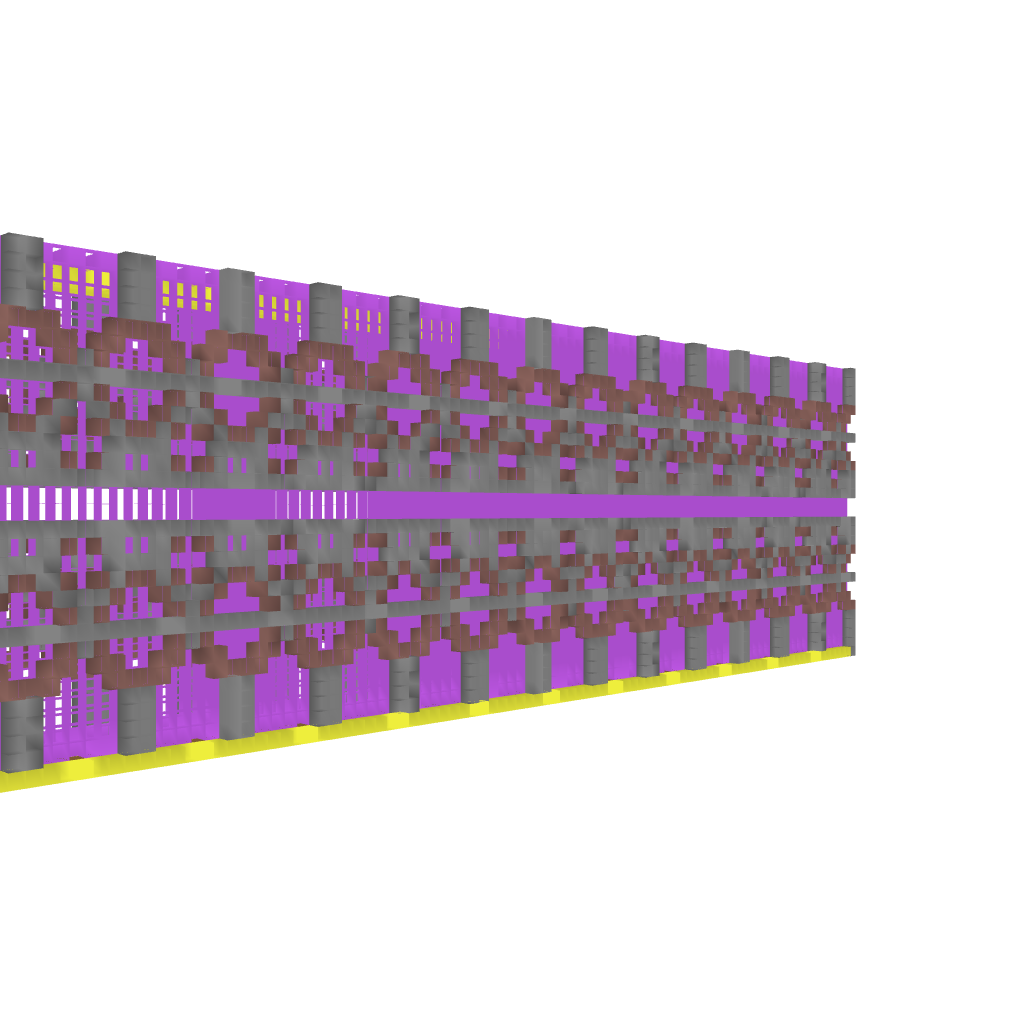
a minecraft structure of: The wall... bad low quality